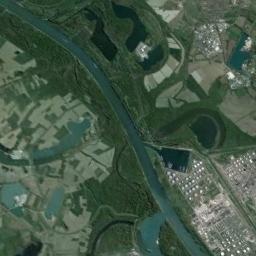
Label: river